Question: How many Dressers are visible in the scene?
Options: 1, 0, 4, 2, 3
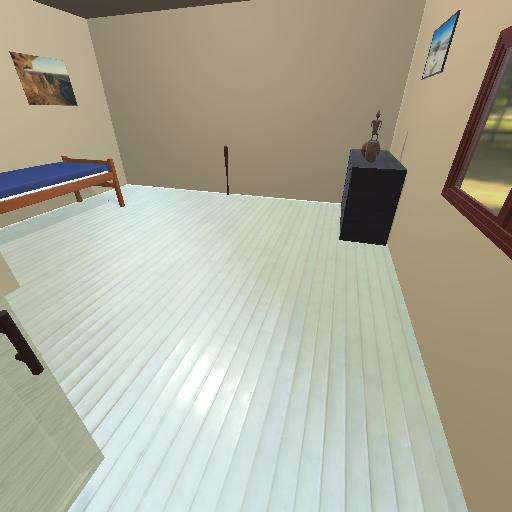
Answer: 1